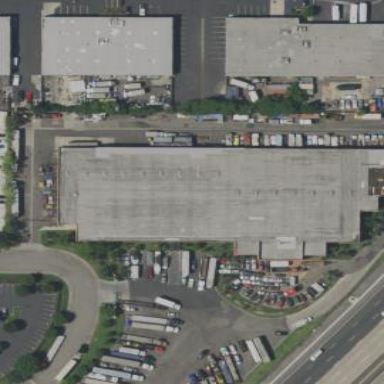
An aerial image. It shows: Commercial building.